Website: home-depot
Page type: customer-info-address
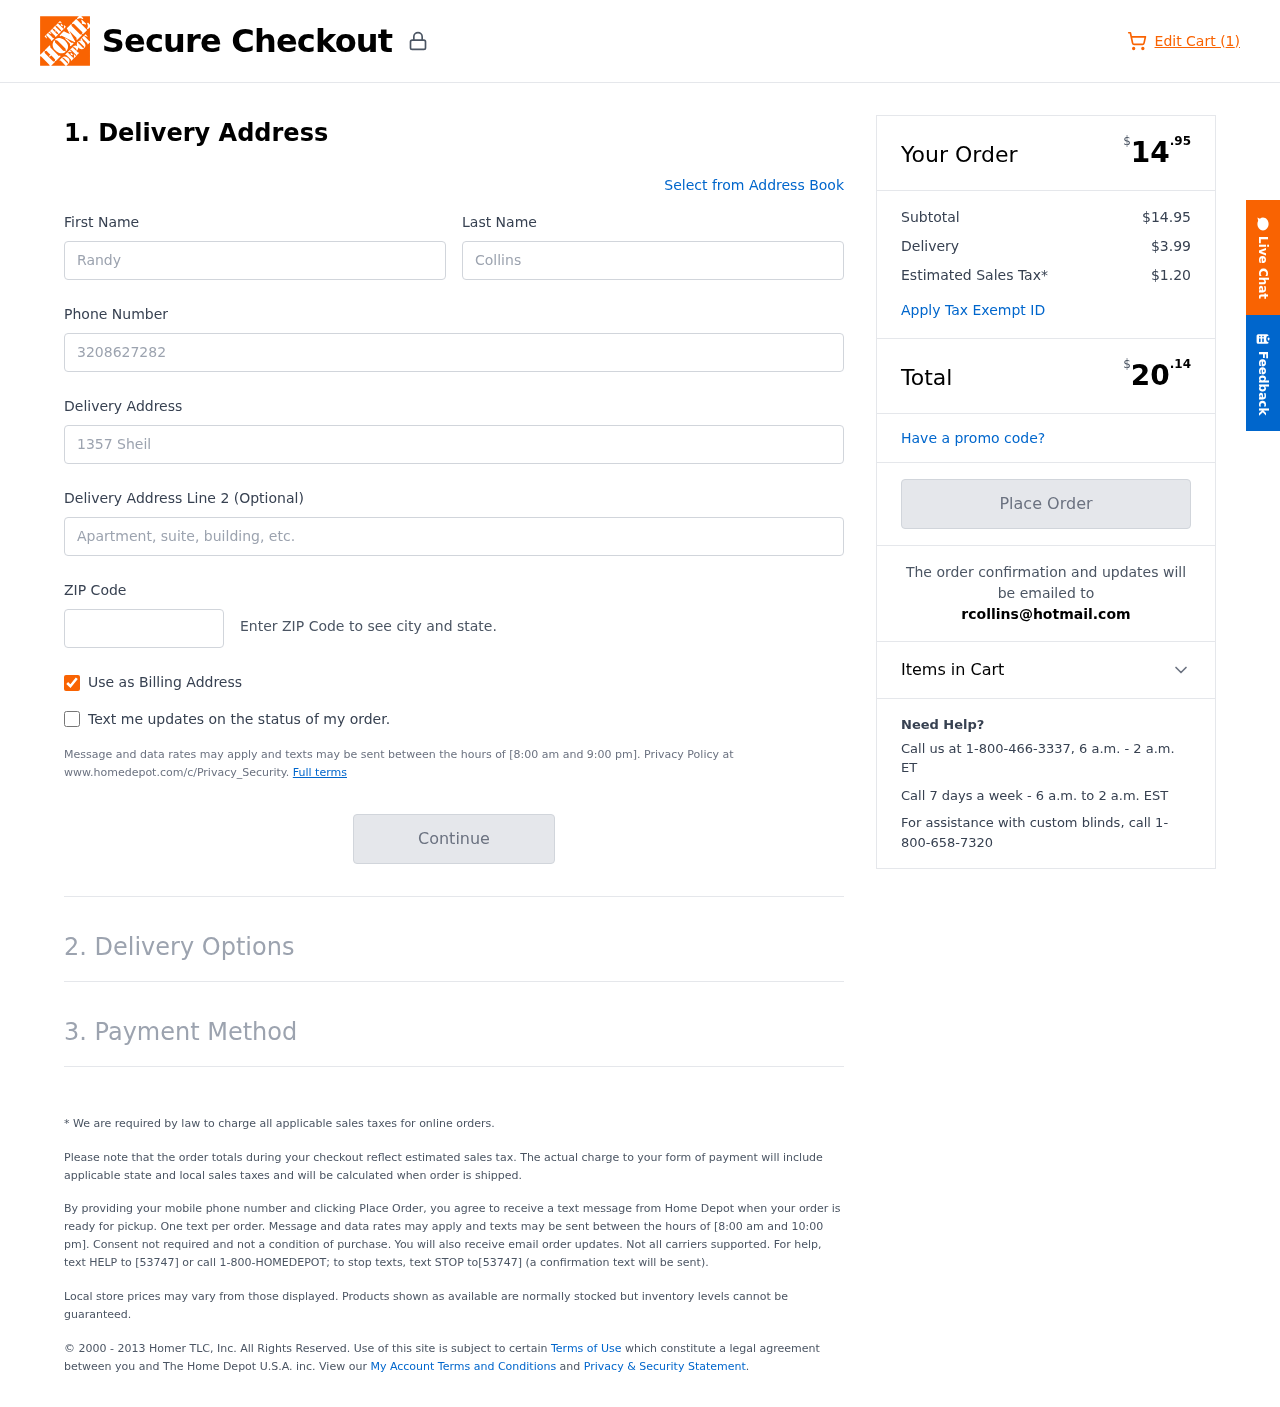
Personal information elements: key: PII_EMAIL
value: rcollins@hotmail.com
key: PII_FIRSTNAME
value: Randy
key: PII_LASTNAME
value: Collins
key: PII_PHONE
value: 3208627282
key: PII_POSTCODE
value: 63136
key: PII_STREET
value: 1357 Sheila Prairie
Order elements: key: ORDER_NUM_ITEMS
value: Edit Cart (1)
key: ORDER_SUBTOTAL_HEADER
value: $14.95
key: ORDER_SUBTOTAL
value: $14.95
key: ORDER_SHIPPING_COST
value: $3.99
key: ORDER_TAX
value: $1.20
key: ORDER_TOTAL2
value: $20.14